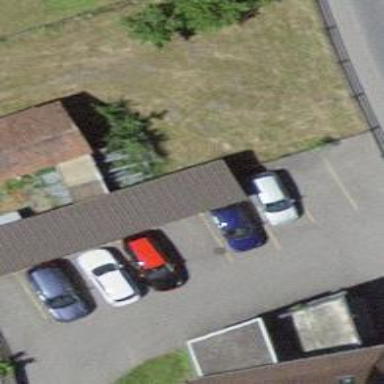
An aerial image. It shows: View of roof of building.